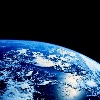
Label: cloud